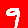
Digit: 9